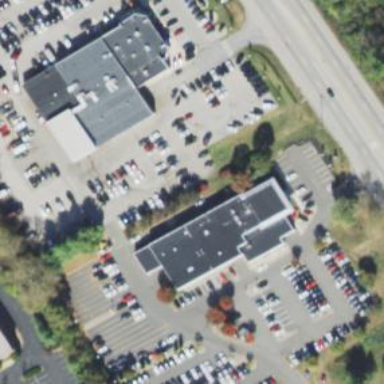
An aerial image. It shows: Retail area.